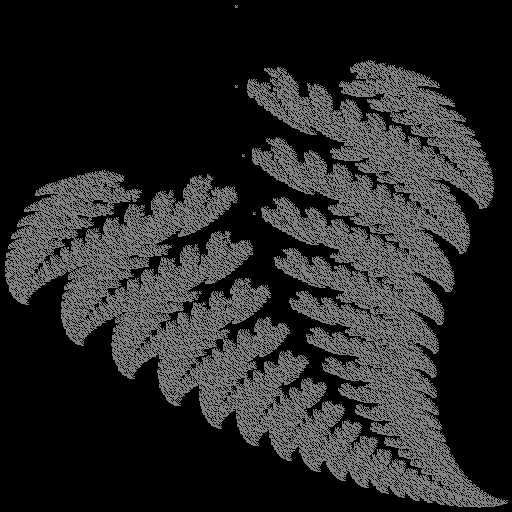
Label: fern